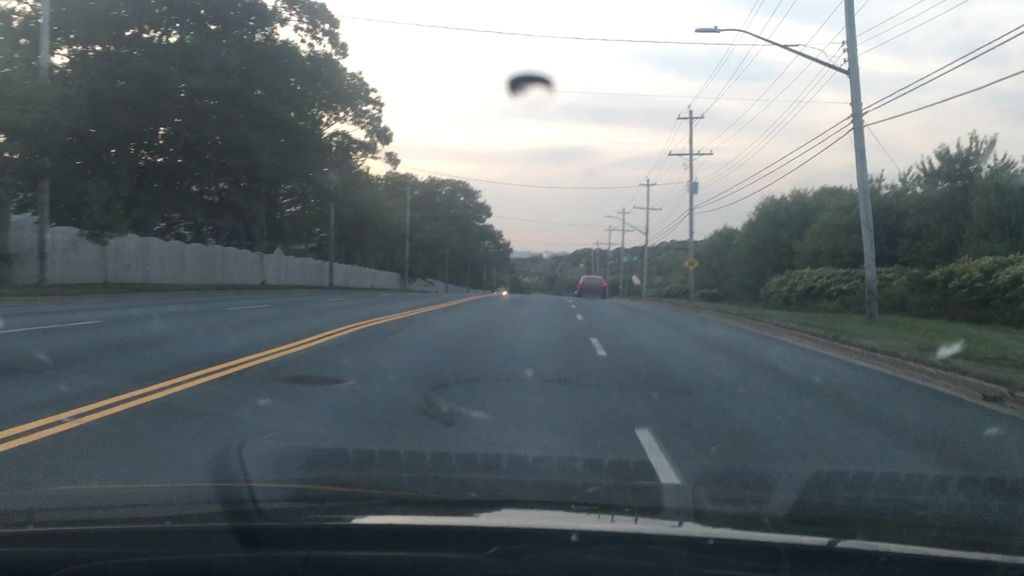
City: halifax